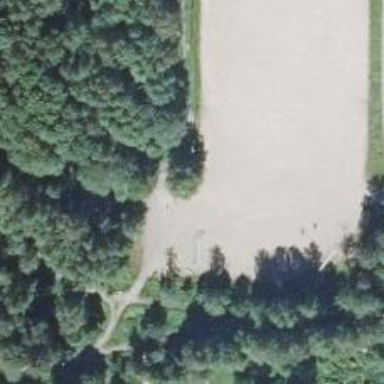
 perfect for leisurely sports activities."